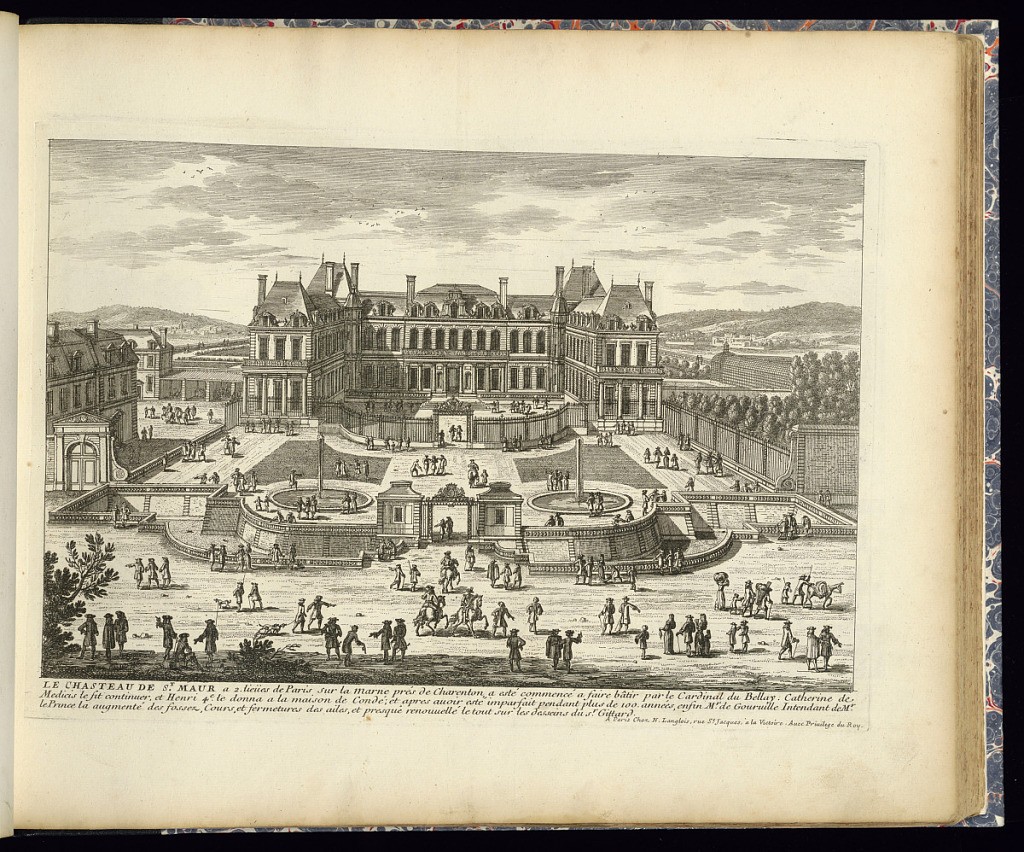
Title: LE CHASTEAU DE ST. MAUR
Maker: Gabriel Perelle, French, 1604–1677
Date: late 17th century
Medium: Etching on laid paper
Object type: Print
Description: View of a castle and surrounding buildings, with its entrance courtyard with wrought-iron gates, and two fountains. Figures and horseman in the grounds and gardens in the background. The plate is titled with a short description and history of the castle.